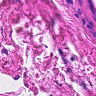
Metastatic tissue present: no